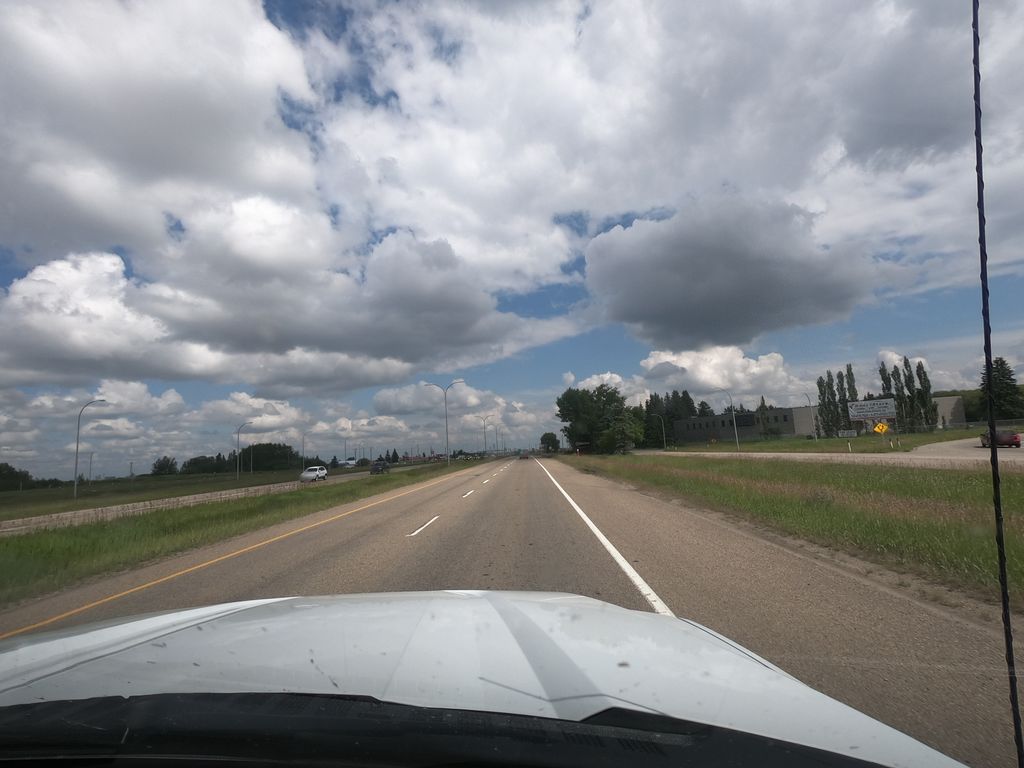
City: edmonton